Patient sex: F
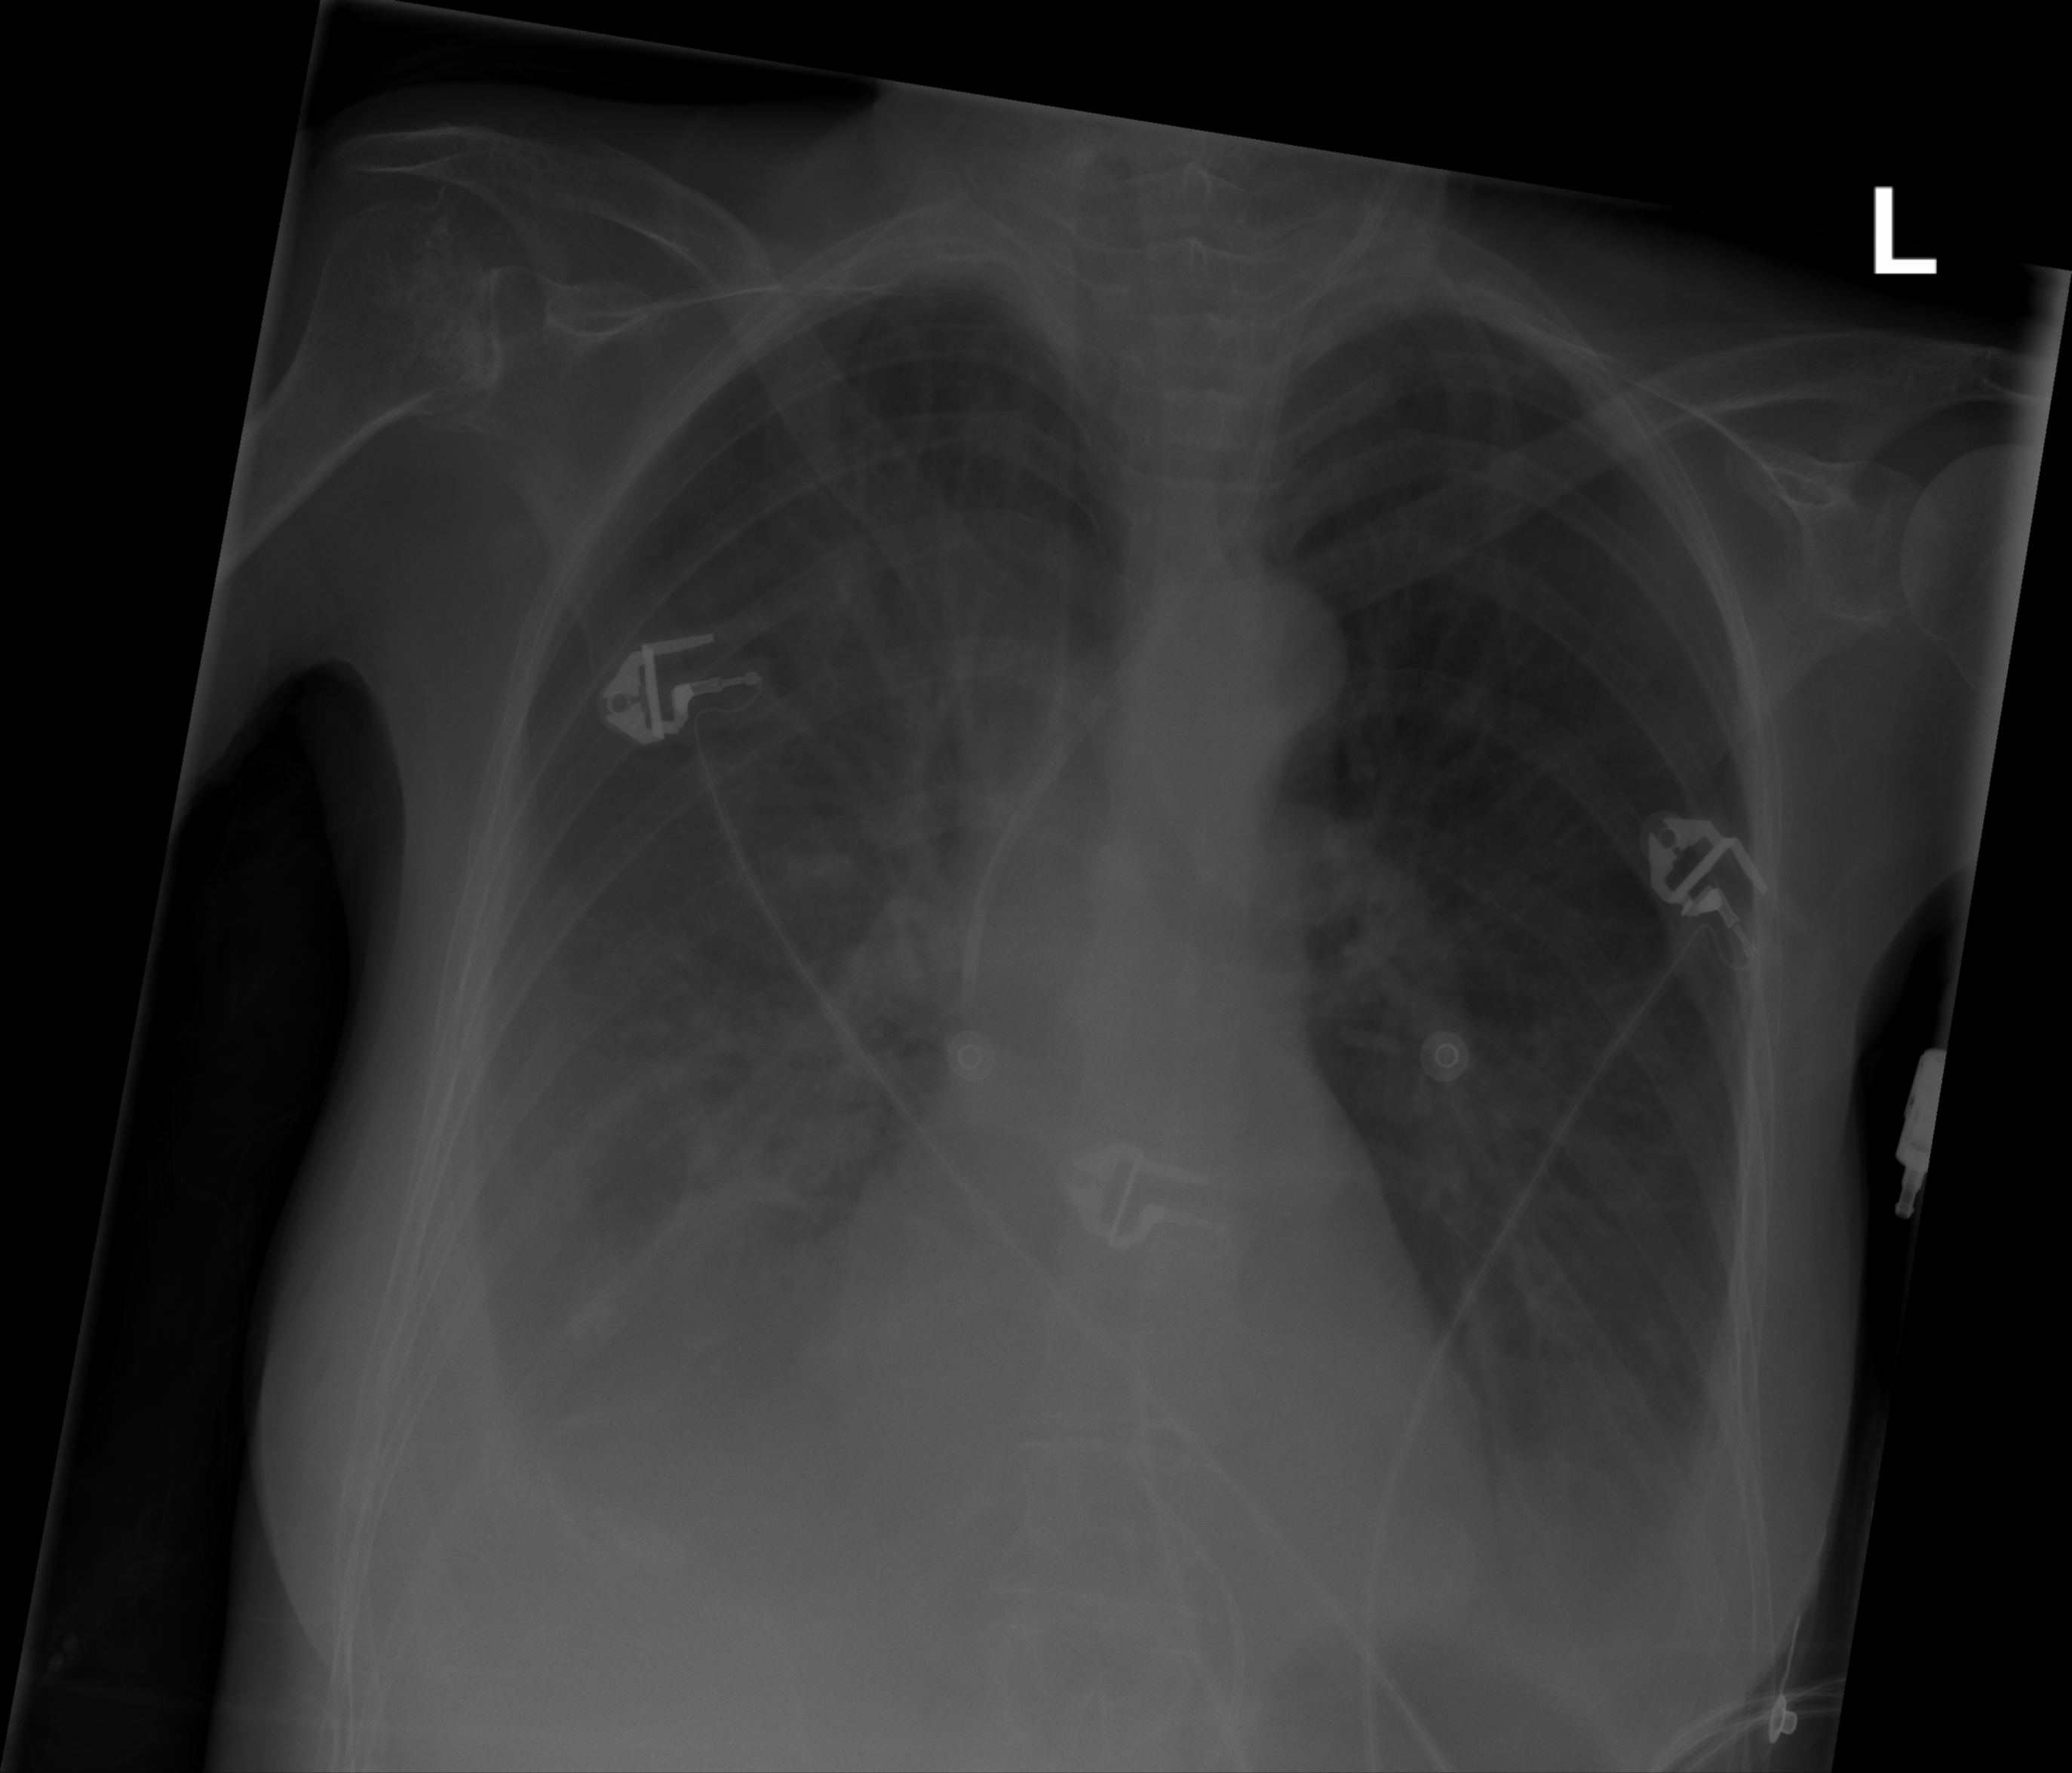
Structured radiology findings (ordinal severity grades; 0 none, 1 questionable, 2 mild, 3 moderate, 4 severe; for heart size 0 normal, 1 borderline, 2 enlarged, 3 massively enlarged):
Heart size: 0
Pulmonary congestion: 2
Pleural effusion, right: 2
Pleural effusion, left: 2
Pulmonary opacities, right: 2
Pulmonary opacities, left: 0
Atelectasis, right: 2
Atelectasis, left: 2